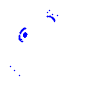
Particle: kaon